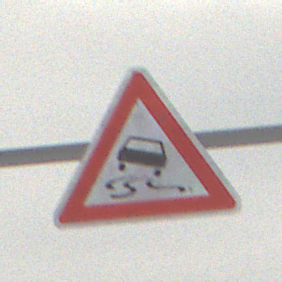
Verkehrszeichen: SchleuderOderRutschgefahr
Umgebung: Outdoor, Nature
Tageszeit: MorningAfternoon
Wetter: Overcast
Licht: Natural
Jahreszeit: Winter
Kontrast: LowContrast